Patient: sex M, age 49
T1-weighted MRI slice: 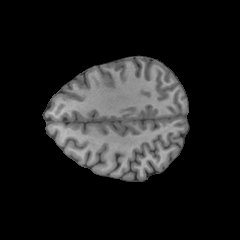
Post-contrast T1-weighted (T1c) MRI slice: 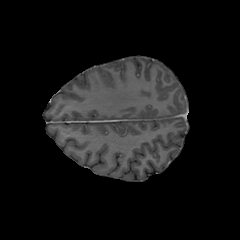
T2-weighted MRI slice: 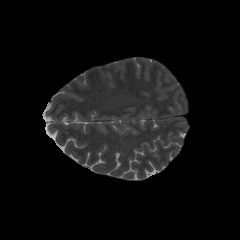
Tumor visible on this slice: no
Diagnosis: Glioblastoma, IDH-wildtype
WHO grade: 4